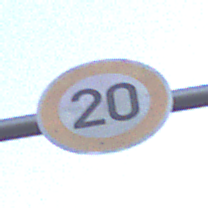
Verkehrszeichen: Geschwindigkeit20
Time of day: SunriseSunset
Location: Outdoor (Suburban)
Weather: Clear
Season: NotSpecified
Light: Natural